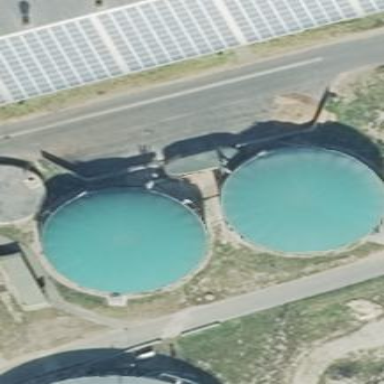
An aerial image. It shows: Building with round covered reservoir that serves as power generator.